Question: My program is coded in Python, and it calls a bash script in a vte window:

In 14.04 or 14.10 ubuntu system, no problem. (python 2.7.8)
But, in ubuntu 12.04, the window closes with this message: (python 2.7.3)
'''
segmentation error
'''
To debug, I've tried to use 'gdb' with this line:
'''
gdb -ex r --args python my_program.py
'''
The output of gdb at the end is:
'''
Program received signal SIGPIPE, Broken pipe.
0xb7fdd416 in __kernel_vsyscall ()
'''
I know it's a problem with the bash script, but I don't know realy what is the problem. The line to call the bash script is:
'''
self.child_pid = self.v.fork_command(None, ['/bin/bash', cli, '-f', '-d', dest, '-u', adresse, v])
'''
It is possible to debug this for ubuntu 12.04 ? How can I do ?
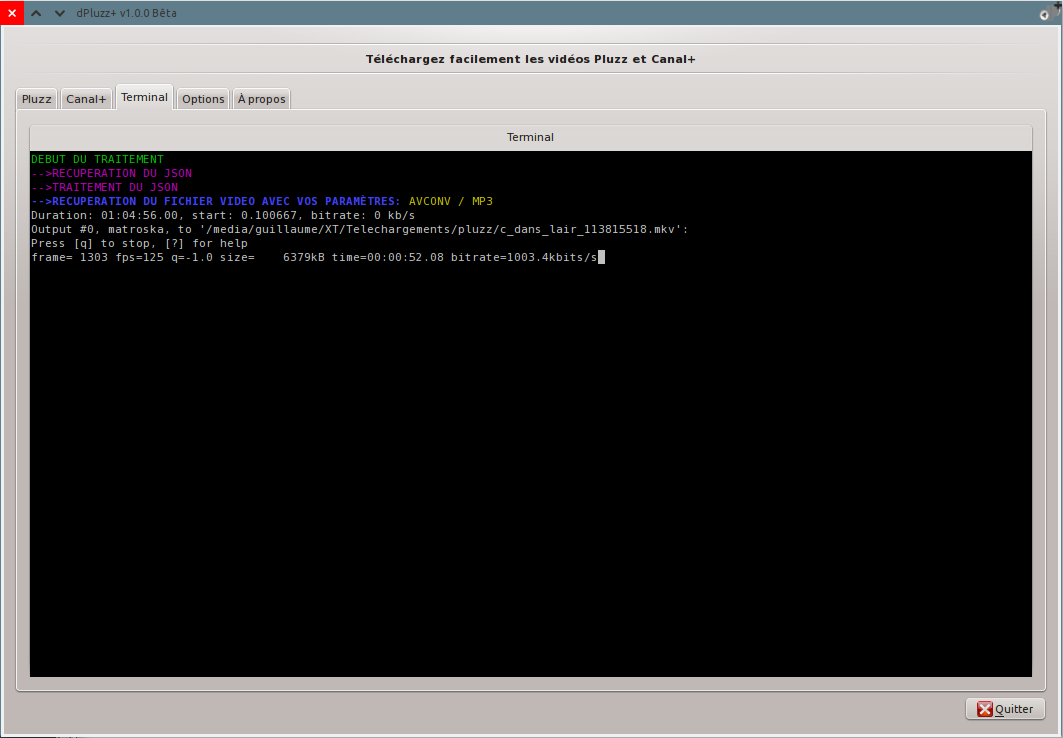
Answer: I have found a solution with insering a 'sleep 1' in the bash script (cli), just after the ffmpeg command:
'''
ffmpeg -y -i "${M3U2}" -vcodec copy -acodec copy "${Directory}/${PROG}_${ID}.mkv"
sleep 1
'''